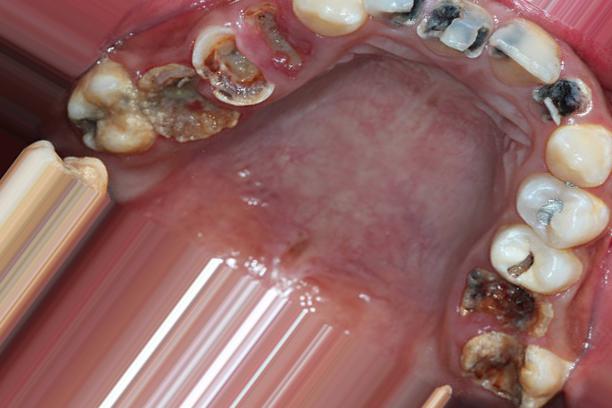
Condition: Caries